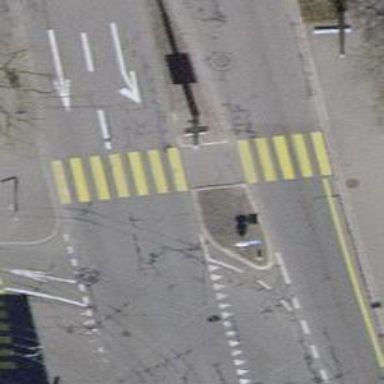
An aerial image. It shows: Asphalt road with primary highway designation. There are separate sidewalks on both sides.